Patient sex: F
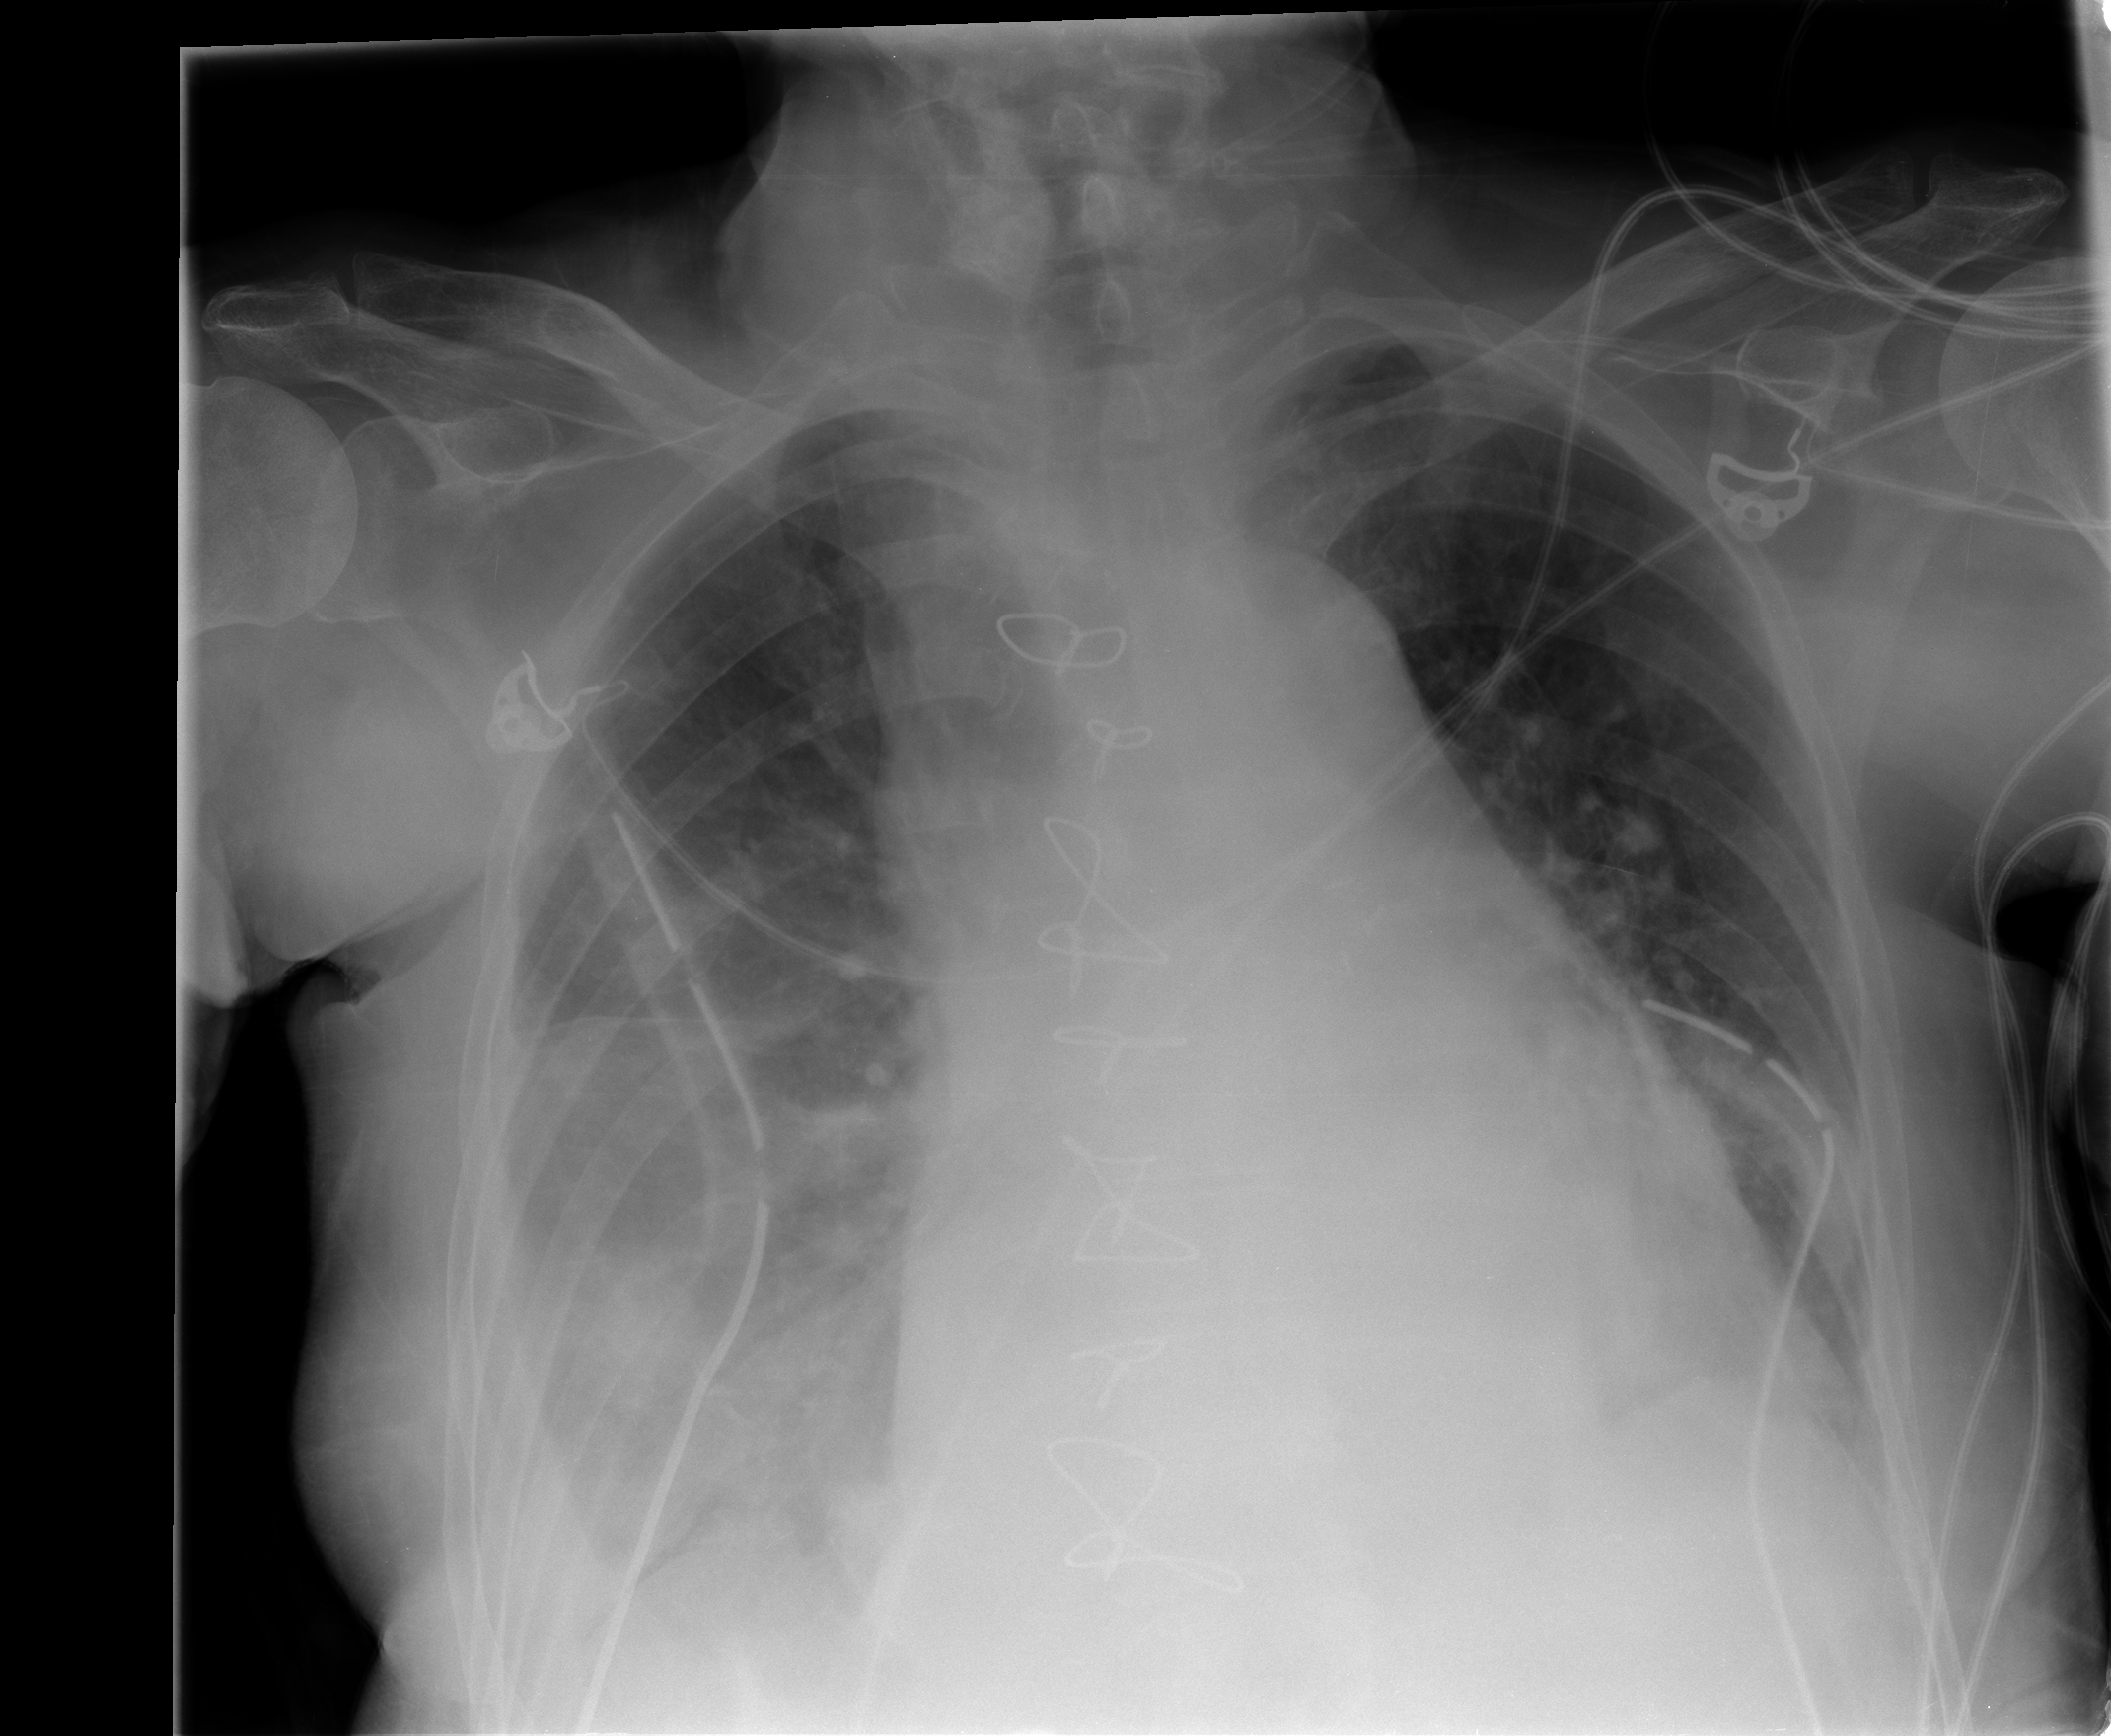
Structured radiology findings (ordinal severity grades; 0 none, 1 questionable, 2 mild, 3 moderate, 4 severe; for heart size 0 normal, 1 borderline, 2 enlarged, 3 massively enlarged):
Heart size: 2
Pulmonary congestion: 1
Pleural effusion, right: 3
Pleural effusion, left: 1
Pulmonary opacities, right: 2
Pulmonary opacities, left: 2
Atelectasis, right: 2
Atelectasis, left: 2